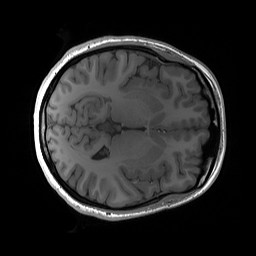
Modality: T1w
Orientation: axial
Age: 22
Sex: female